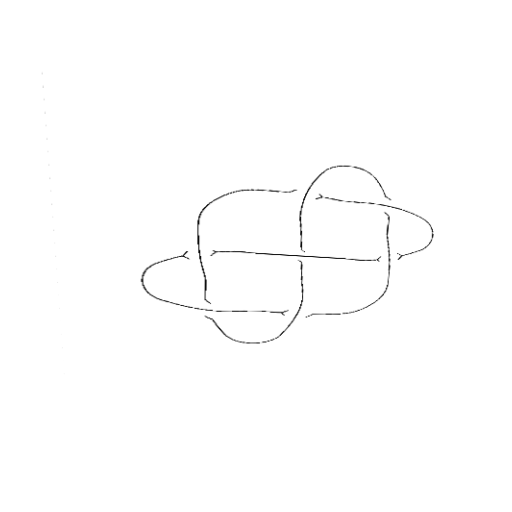
Crossing number: 7